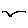
Label: bird